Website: macys
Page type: customer-info-address
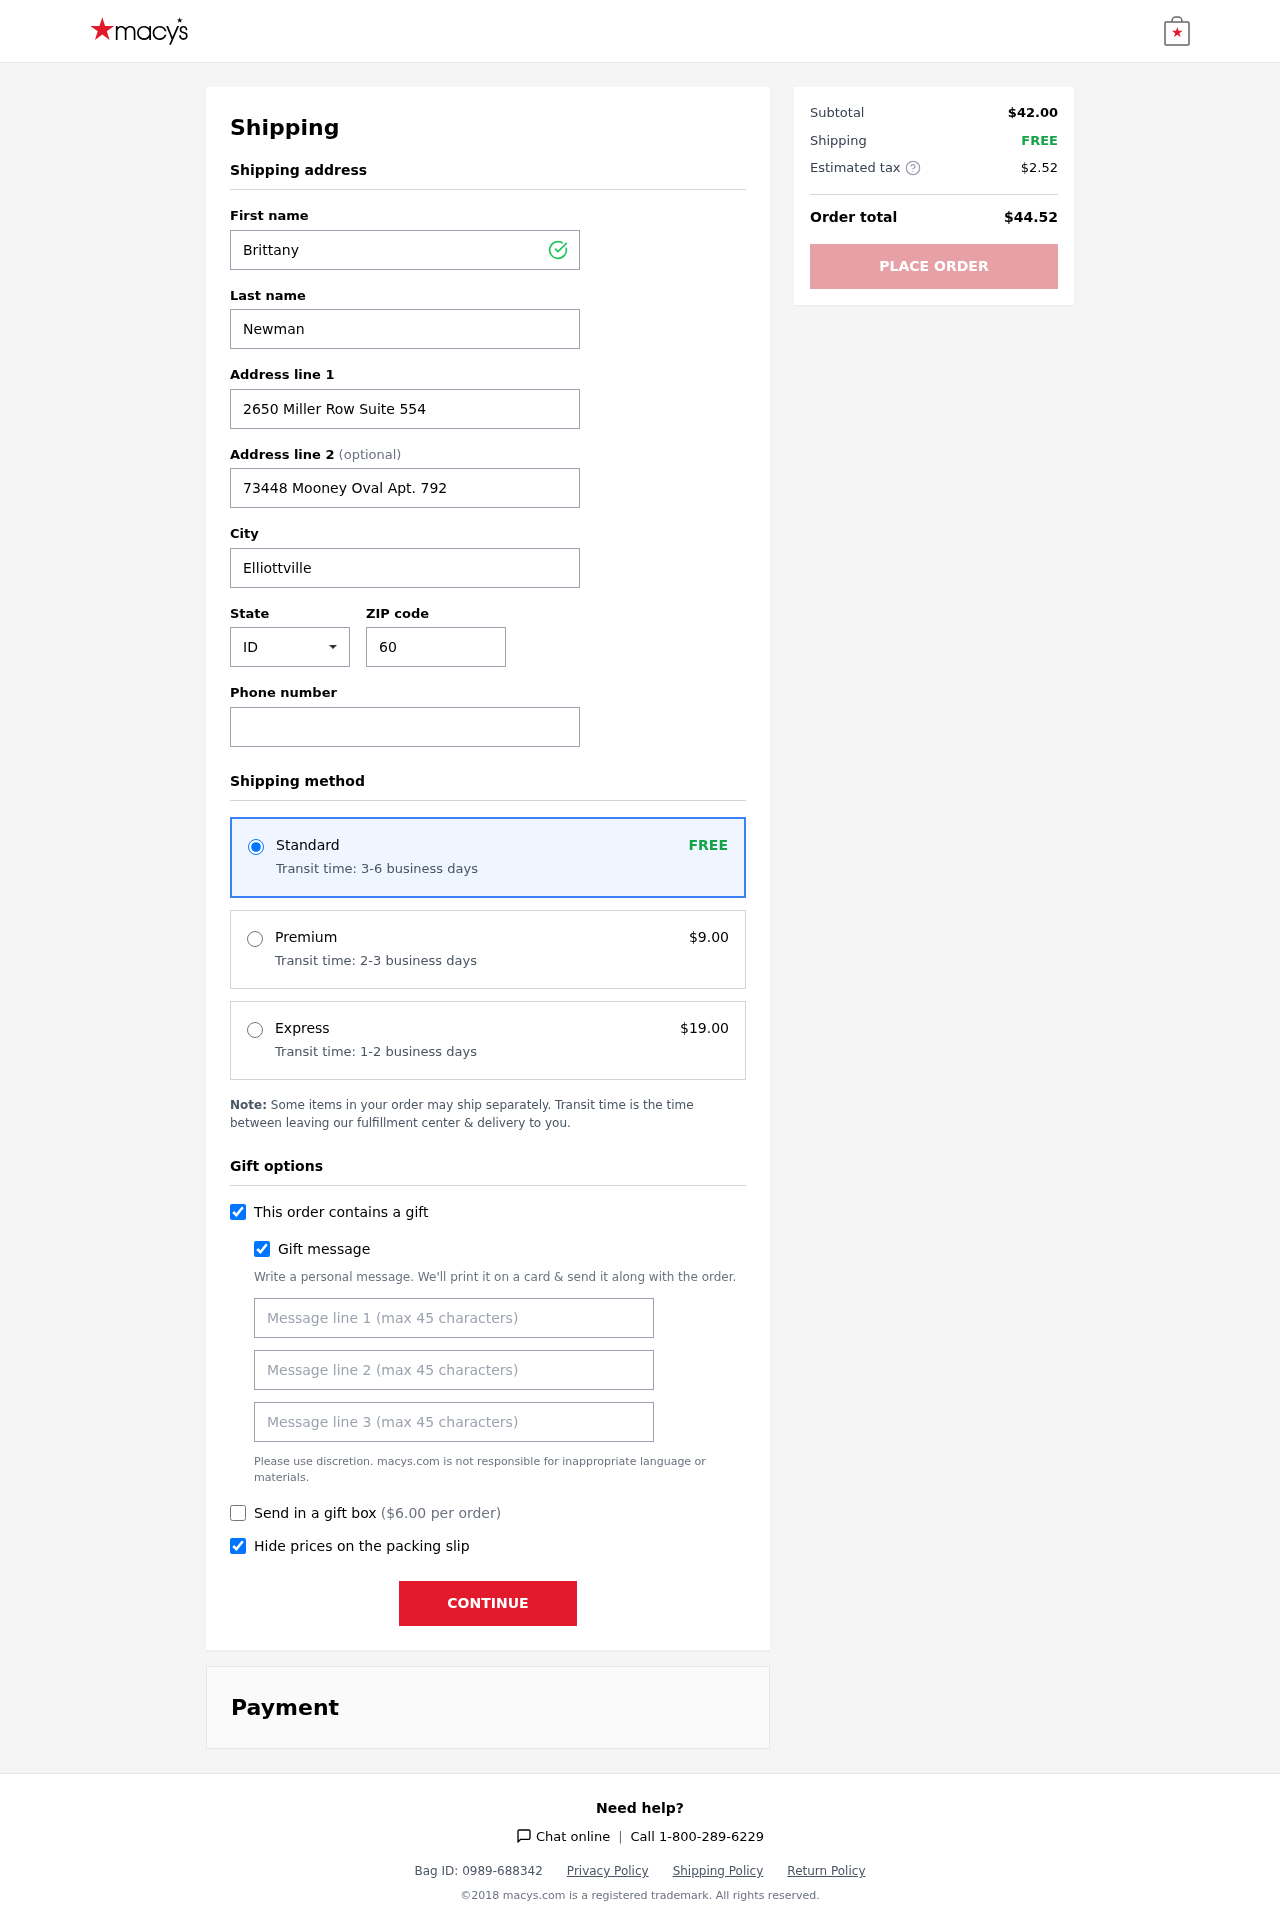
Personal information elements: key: PII_CITY
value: Elliottville
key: PII_FIRSTNAME
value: Brittany
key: PII_GIFT_MESSAGE
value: Hey Brian! I saw these beautiful birthstone earrings and necklace set and instantly thought of you—can’t wait to see how they brighten up your style. Just a little something to celebrate you!  Brittany
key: PII_LASTNAME
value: Newman
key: PII_PHONE
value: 7716387502
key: PII_POSTCODE
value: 60152
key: PII_STATE_ABBR
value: ID
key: PII_STREET
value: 2650 Miller Row Suite 554
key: PII_STREET2
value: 73448 Mooney Oval Apt. 792
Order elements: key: ORDER_SHIPPING_STANDARD
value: FREE
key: ORDER_SHIPPING_STANDARD_TIME
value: Transit time: 3-6 business days
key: ORDER_SHIPPING_PREMIUM
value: $9.00
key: ORDER_SHIPPING_PREMIUM_TIME
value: Transit time: 2-3 business days
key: ORDER_SHIPPING_EXPRESS
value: $19.00
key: ORDER_SHIPPING_EXPRESS_TIME
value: Transit time: 1-2 business days
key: ORDER_GIFT_BOX_FEE
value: $6.00
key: ORDER_SUBTOTAL
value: $42.00
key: ORDER_SHIPPING_COST
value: FREE
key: ORDER_TAX
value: $2.52
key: ORDER_TOTAL
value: $44.52